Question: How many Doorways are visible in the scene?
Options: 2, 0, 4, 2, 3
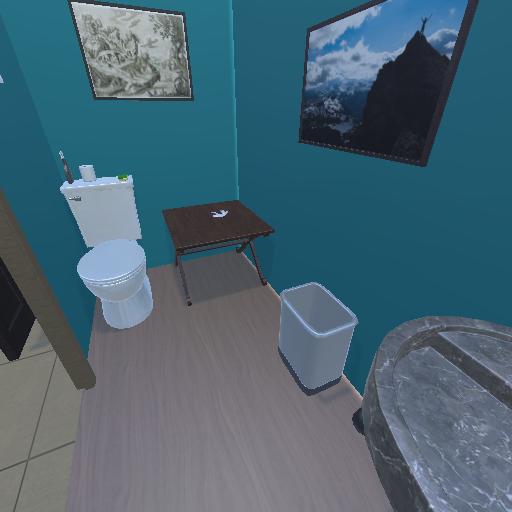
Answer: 2